Chest X-ray:
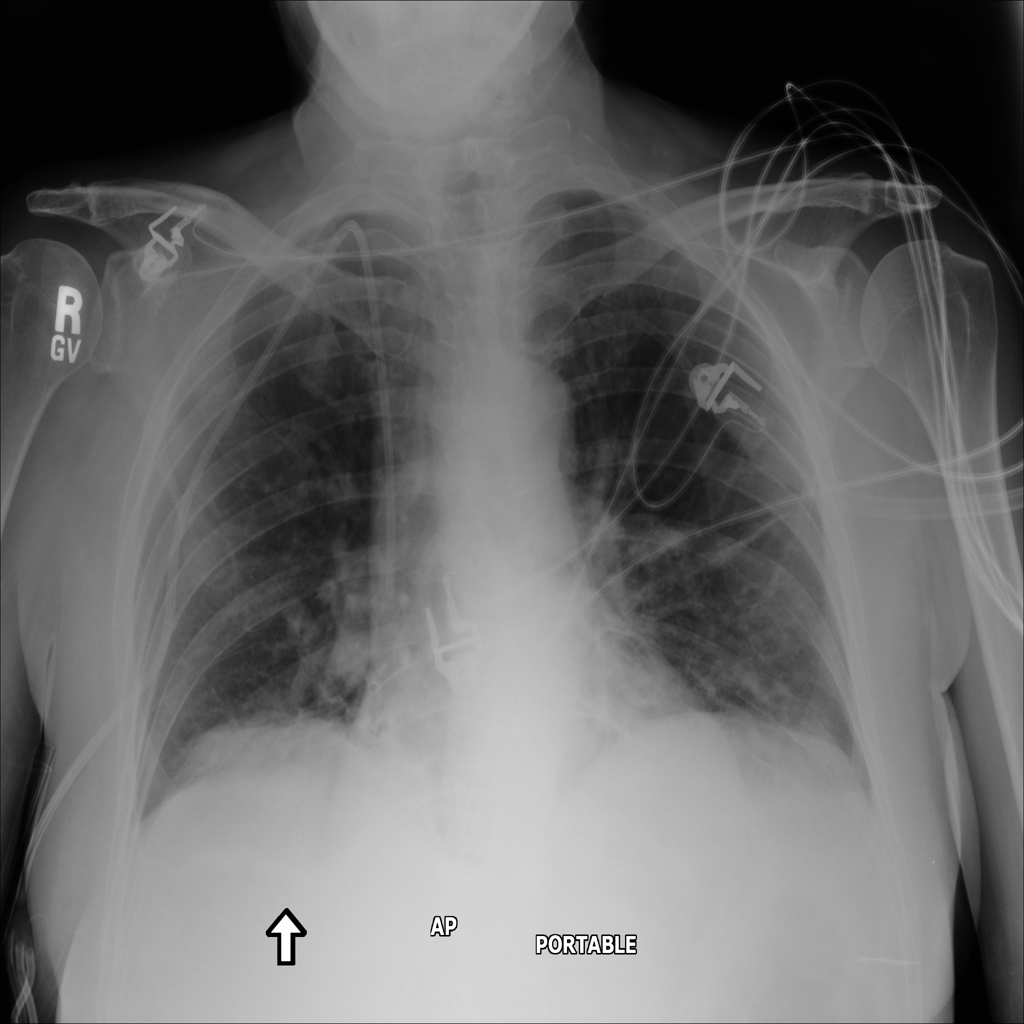
Findings: Consolidation
No abnormal finding: no